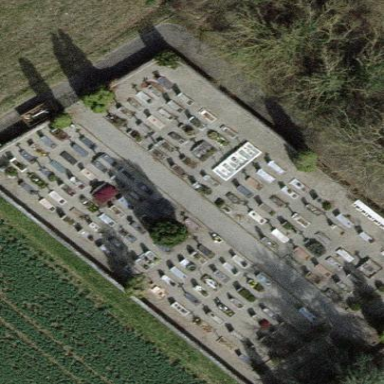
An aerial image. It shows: Cemetery.